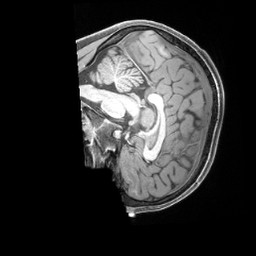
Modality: T1w
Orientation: sagittal
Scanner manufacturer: siemens
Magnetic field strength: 3 T
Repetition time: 2.4 s
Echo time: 0.00224 s